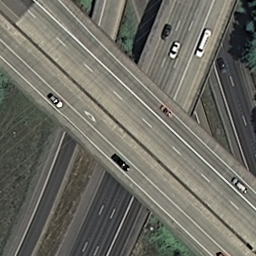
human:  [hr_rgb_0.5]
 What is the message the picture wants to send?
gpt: overpass